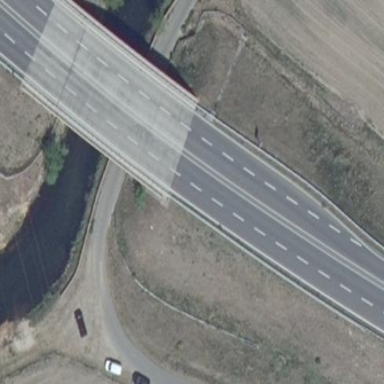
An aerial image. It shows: Bridge with beam structure.